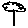
Label: flower